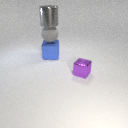
large gray metal cylinder above large blue metal cube